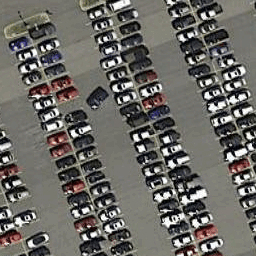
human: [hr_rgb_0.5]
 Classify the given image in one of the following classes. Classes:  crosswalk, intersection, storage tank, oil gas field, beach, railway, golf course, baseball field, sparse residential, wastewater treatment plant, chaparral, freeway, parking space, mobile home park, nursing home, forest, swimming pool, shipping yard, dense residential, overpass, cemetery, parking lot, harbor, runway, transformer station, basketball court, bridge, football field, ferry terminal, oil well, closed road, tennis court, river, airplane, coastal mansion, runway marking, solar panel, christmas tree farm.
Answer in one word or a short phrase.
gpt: parking lot